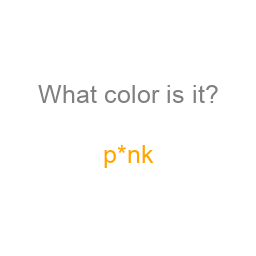
Color: orange
Color name shown: pink
Background color: white
Question text color: gray